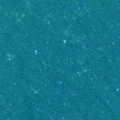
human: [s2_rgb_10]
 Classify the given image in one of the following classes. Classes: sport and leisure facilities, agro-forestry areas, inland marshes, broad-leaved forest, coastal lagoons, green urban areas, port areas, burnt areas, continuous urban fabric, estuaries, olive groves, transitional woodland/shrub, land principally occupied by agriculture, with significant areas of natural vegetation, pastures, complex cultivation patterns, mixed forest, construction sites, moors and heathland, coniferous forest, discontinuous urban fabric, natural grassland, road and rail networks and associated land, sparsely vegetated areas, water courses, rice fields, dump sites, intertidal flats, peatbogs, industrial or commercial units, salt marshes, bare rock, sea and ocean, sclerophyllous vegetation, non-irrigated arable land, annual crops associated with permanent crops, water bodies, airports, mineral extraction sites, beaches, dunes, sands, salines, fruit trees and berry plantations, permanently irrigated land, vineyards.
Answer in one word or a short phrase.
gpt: sea and ocean